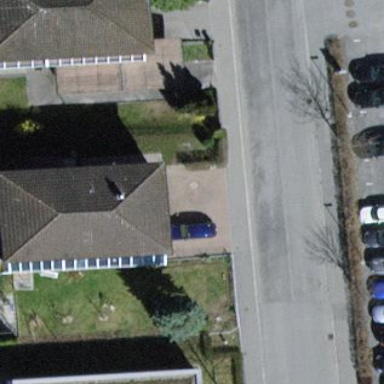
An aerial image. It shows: Detached building with hipped roof.